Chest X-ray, PA view. Patient: 57 years old, sex M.
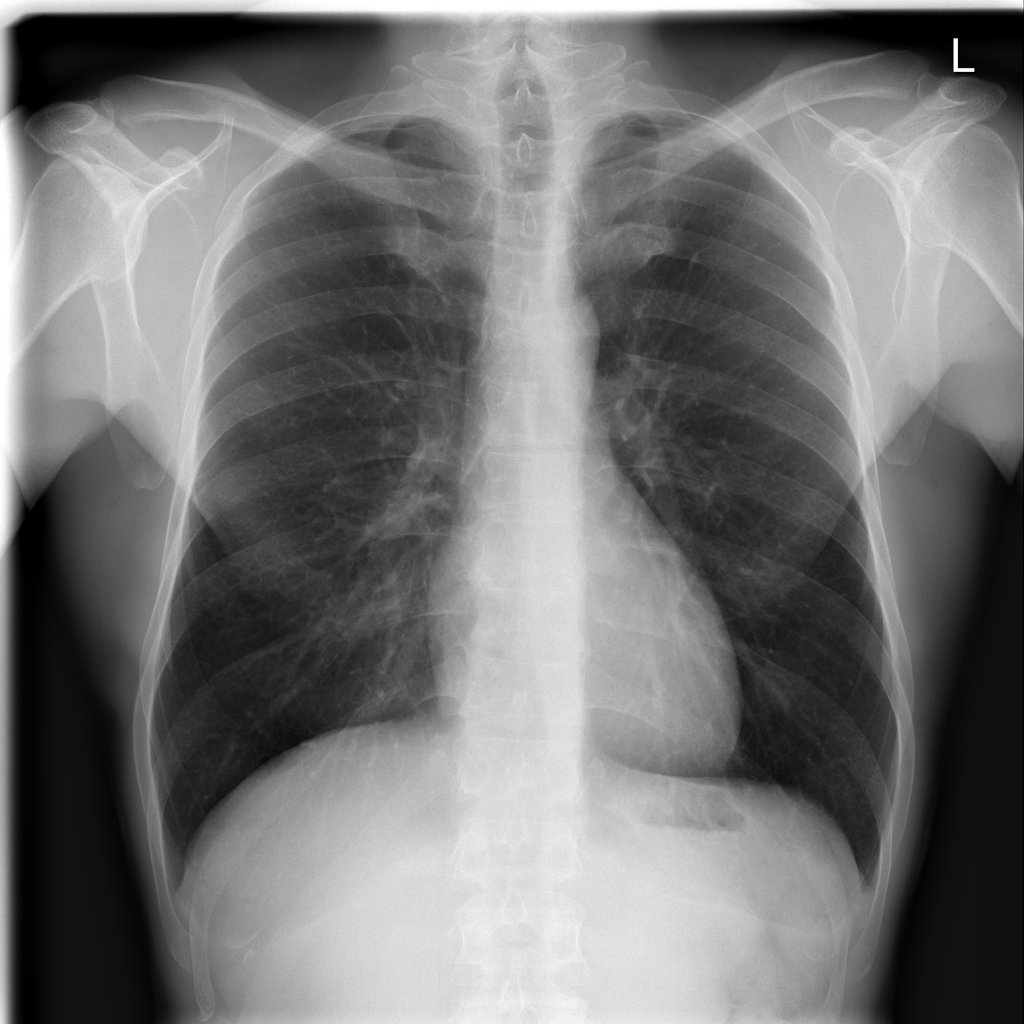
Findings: No Finding